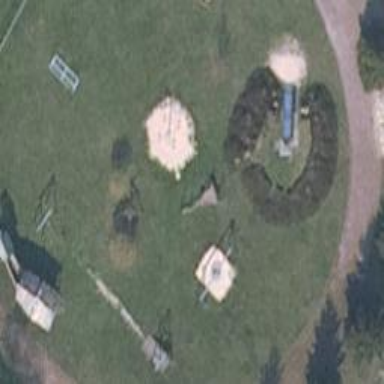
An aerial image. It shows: Playground area for leisure activities on the land.